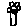
Label: flower